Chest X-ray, PA view. Patient: 50 years old, sex M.
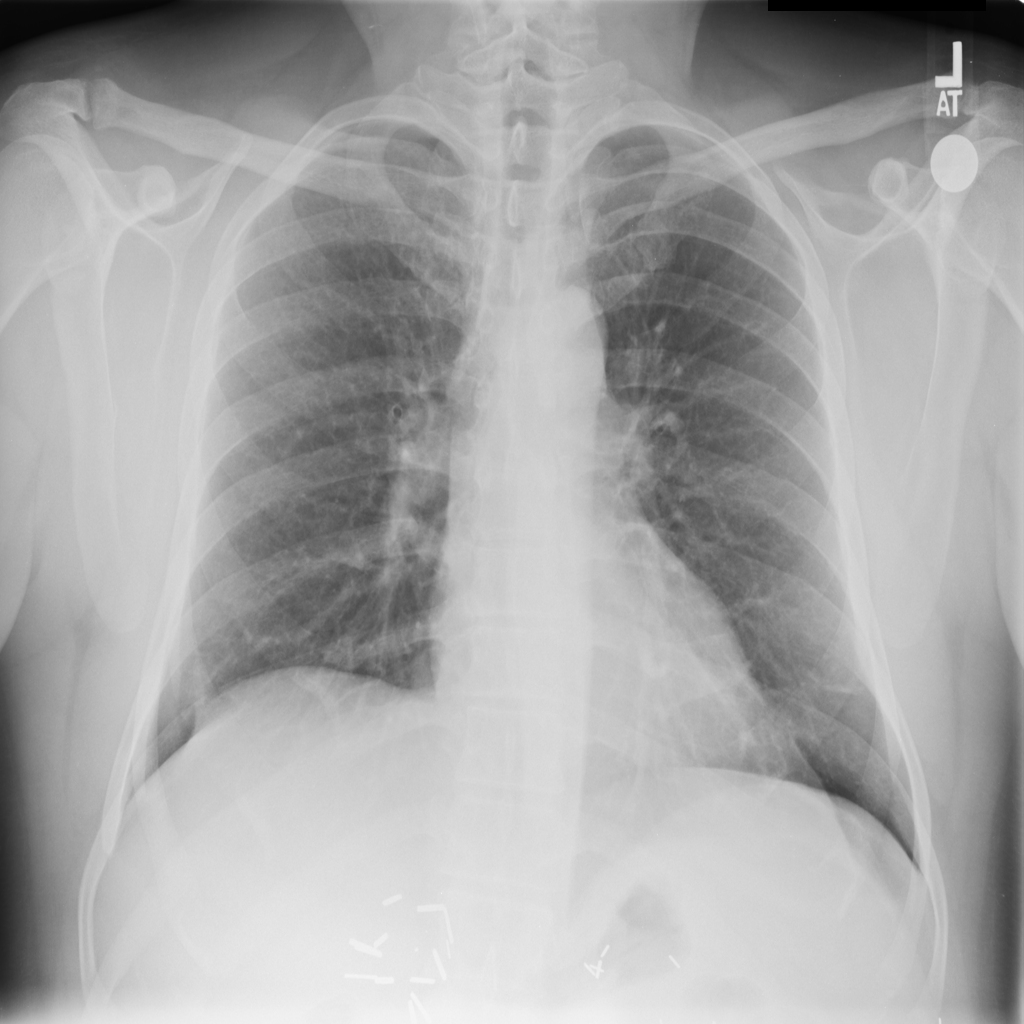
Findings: No Finding